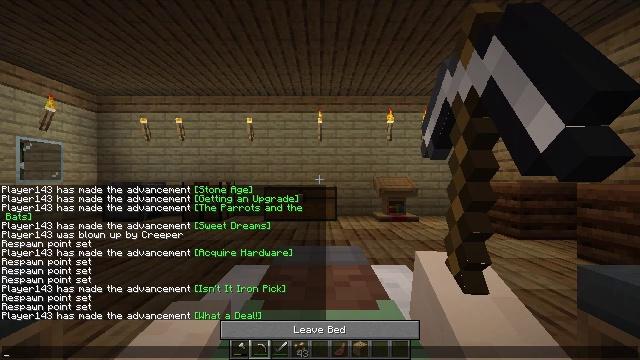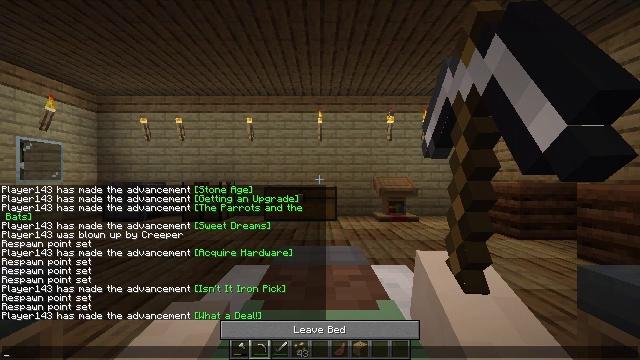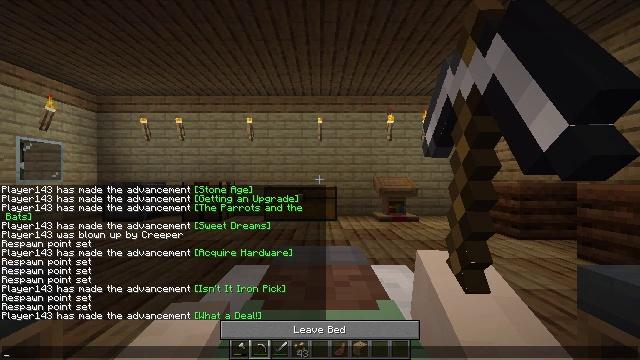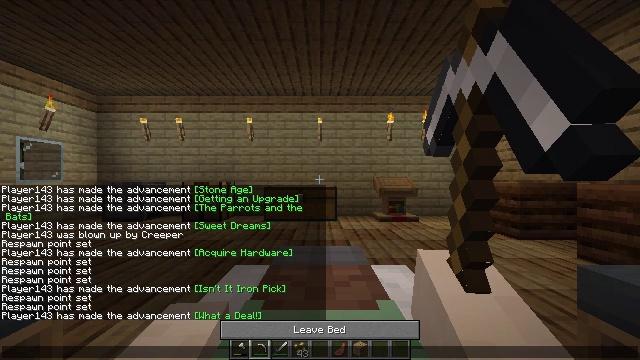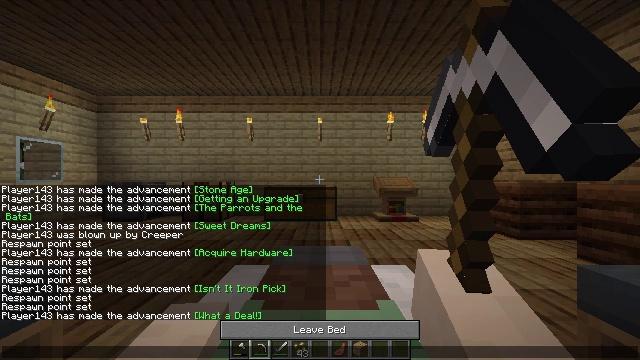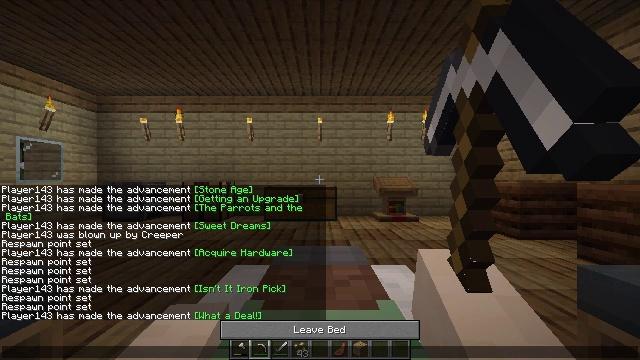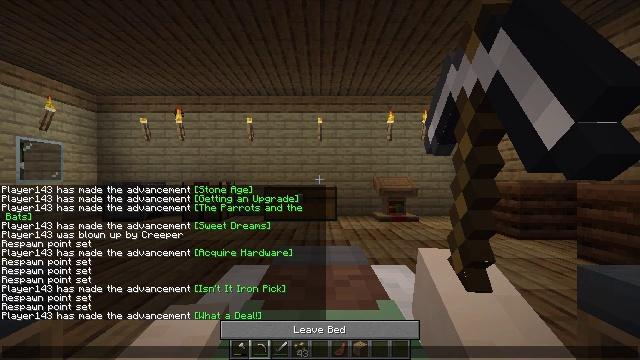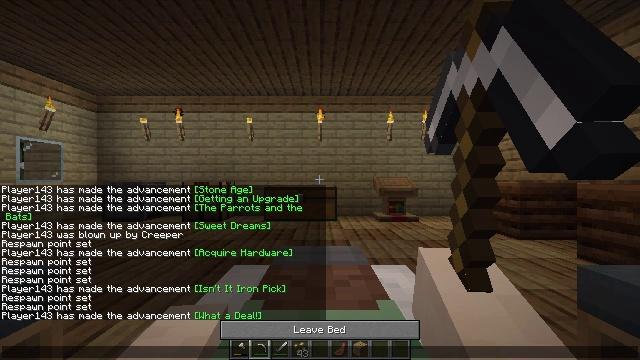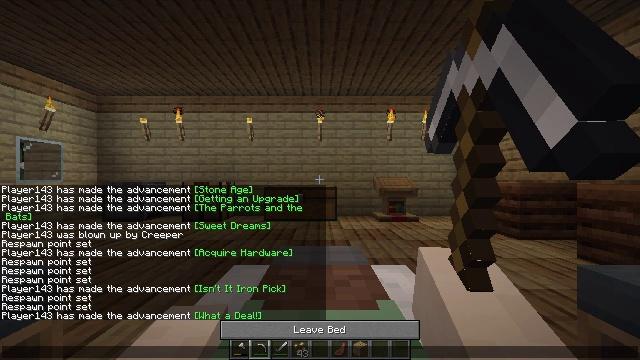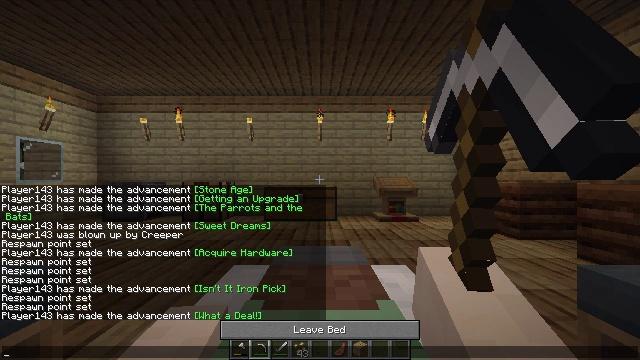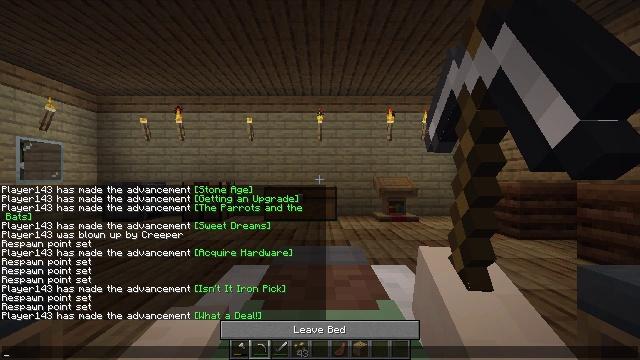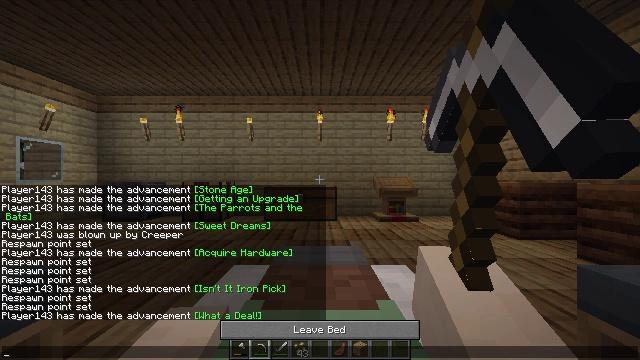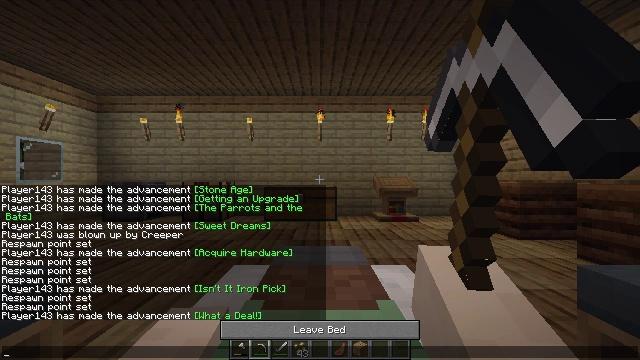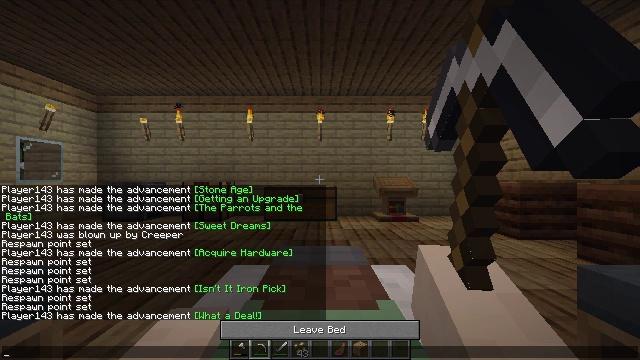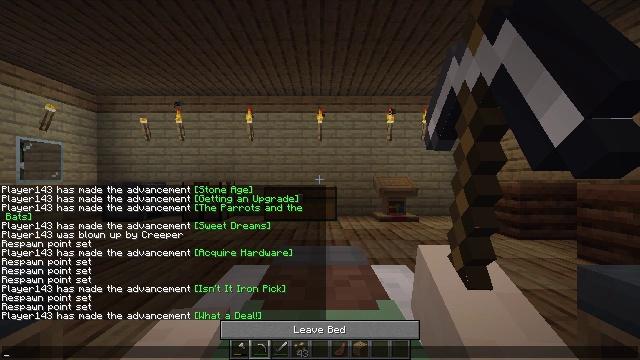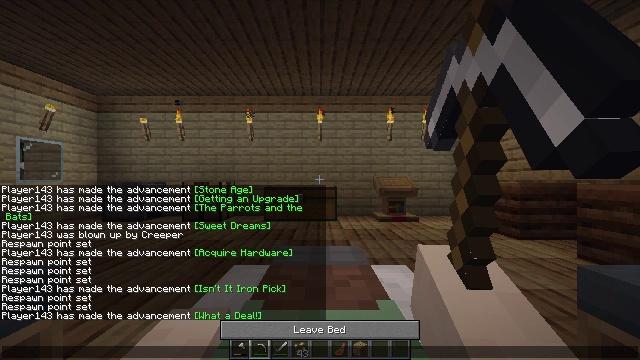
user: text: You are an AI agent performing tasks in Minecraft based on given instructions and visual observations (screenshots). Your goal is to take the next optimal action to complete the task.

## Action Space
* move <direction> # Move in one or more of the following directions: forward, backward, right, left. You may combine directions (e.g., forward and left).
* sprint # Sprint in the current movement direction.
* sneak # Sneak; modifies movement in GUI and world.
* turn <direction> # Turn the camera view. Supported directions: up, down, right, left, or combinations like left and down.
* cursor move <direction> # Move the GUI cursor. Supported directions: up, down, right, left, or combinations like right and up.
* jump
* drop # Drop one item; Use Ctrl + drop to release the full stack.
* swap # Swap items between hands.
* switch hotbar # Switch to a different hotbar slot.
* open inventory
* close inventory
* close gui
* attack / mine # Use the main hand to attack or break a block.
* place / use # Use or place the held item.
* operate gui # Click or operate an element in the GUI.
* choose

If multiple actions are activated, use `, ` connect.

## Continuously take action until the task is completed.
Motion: motion action
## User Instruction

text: Drop a cooked porkchop.
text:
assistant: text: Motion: cursor move left and up
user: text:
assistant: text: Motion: no_op
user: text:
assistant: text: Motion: cursor move left and up
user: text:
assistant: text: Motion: cursor move left and up
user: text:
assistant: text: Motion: cursor move left
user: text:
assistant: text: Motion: cursor move left
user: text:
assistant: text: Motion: no_op
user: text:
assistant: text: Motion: no_op
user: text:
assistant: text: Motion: no_op
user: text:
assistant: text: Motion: no_op
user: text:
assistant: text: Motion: no_op
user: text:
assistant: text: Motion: no_op
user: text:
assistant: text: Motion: no_op
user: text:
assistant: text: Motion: no_op
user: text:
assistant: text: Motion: no_op
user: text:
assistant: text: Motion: no_op
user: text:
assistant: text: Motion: no_op
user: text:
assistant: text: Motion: no_op
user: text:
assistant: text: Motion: no_op
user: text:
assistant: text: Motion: no_op
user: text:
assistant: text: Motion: no_op
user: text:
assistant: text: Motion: no_op
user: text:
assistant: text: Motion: no_op
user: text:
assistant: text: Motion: no_op
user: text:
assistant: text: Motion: no_op
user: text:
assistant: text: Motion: no_op
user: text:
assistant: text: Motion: no_op
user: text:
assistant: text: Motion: no_op
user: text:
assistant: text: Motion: no_op
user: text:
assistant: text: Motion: no_op